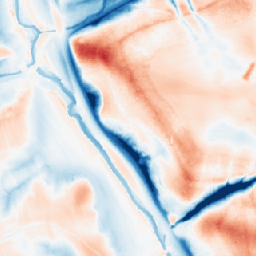
Category: edge_preserving
Decomposition family: guided
Decomposition parameters: radius: 16
eps: 0.1
Upsampling method: nearest
Upsampling parameters: scale: 8
Upsampling scale: 8